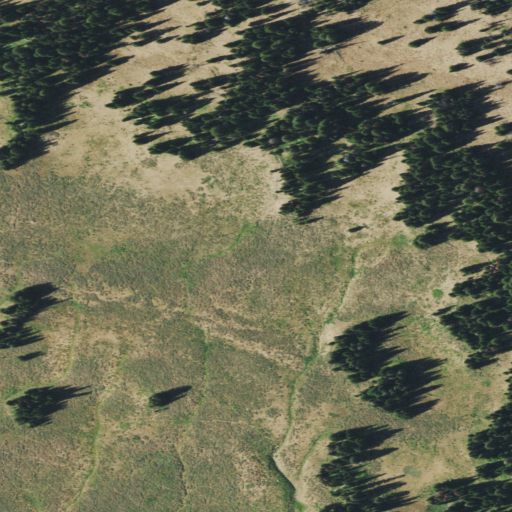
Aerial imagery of gap in Wyoming named Beartrap Junction containing shrub and evergreen forest